Question: I'm using Eclipse, how can I get how many attributes I defined in a class?
For example, in class 'User', I have 5 attributes (5 red squares).
While in some class there are so many attributes, it is hard to count them one by one...

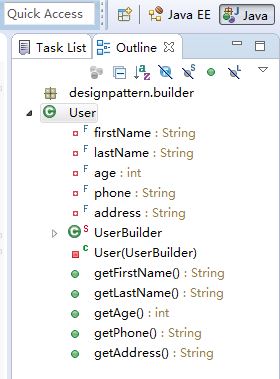
Answer: You can select them all, then at the left bottom corner you'll see "X items selected", for example: